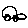
Label: car